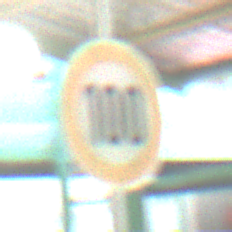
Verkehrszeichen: Geschwindigkeit100
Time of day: MorningAfternoon
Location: Roofed (Special)
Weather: NotSpecified
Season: NotSpecified
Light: Artificial